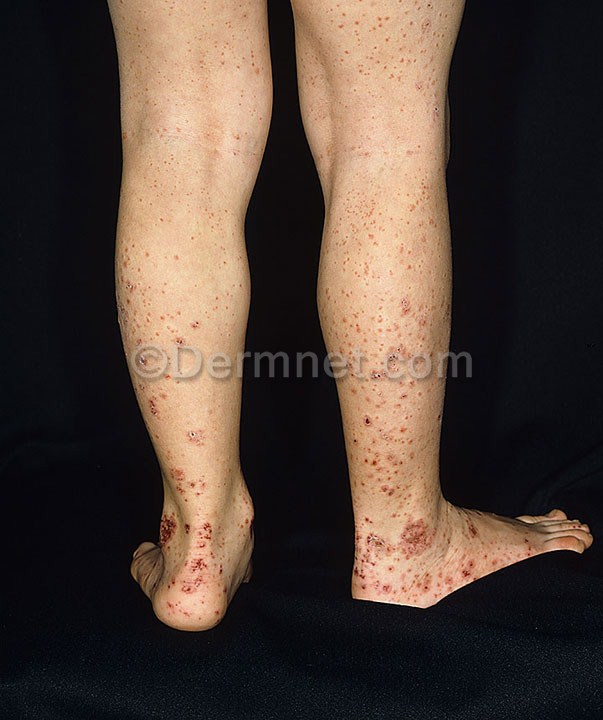
Disease: Vasculitis Photos